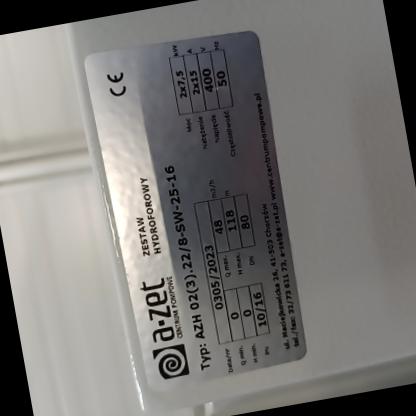
Klasa: tabliczka-znamionowa